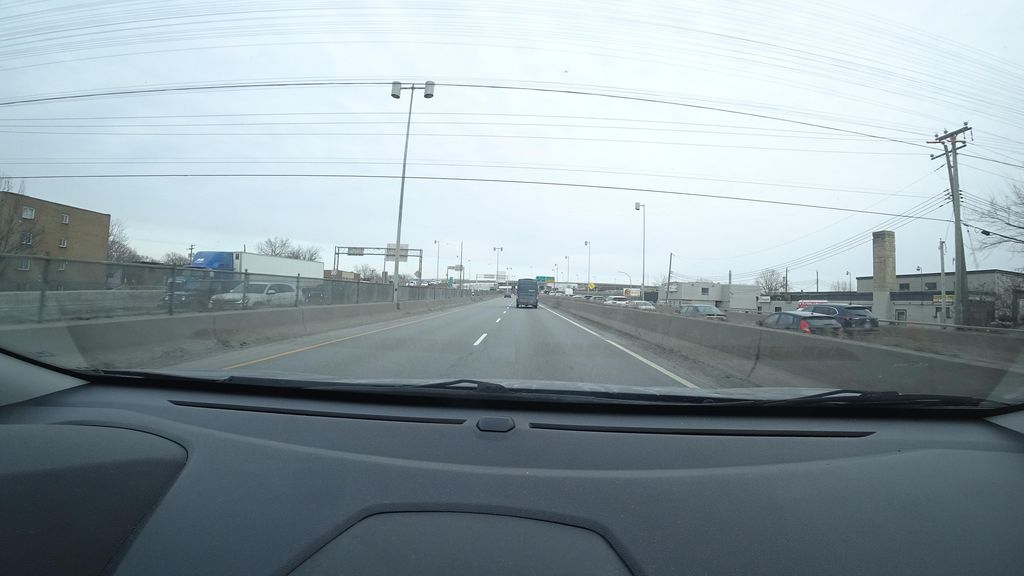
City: montreal